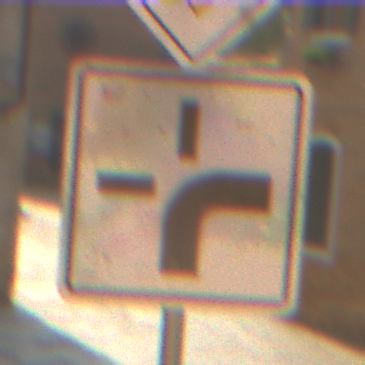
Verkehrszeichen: VerlaufVorfahrtsstrasse3
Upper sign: Vorfahrtsstrasse
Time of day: MorningAfternoon
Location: Outdoor (Urban)
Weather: Clear
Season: NotSpecified
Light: Natural